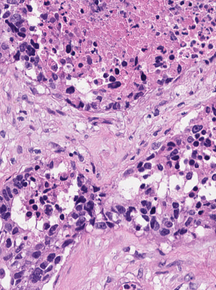
Tumor epithelial tissue: yes
Tumor-associated stroma tissue: yes
Normal tissue: no